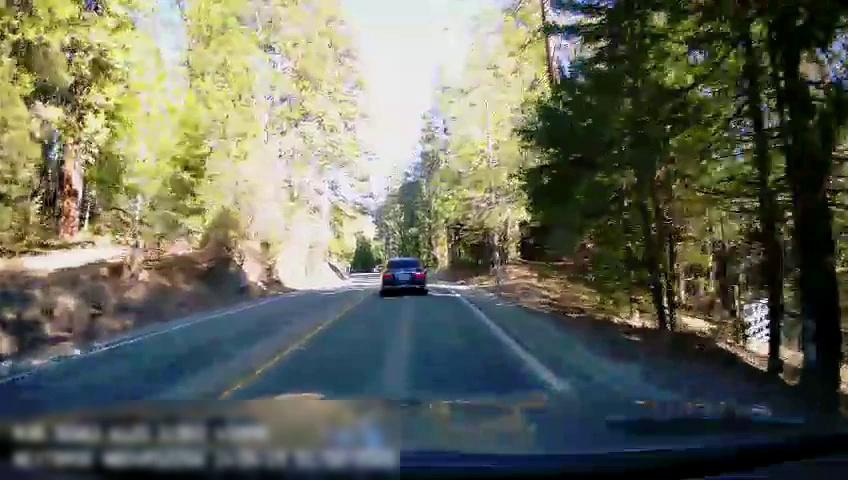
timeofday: Day
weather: Sunny
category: Drivable Space
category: Vehicles | SUV
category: Vehicles | Car
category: Lanes | Opposite Lane
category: Lanes | Current Lane
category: Lanes | Current Lane